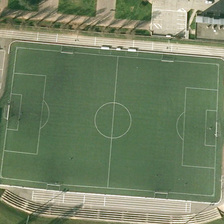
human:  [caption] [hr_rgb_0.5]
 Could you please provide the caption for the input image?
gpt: a football field is near several meadows and a basketball field .

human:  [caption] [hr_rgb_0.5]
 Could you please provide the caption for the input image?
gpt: a football field is near several meadows and a basketball field .

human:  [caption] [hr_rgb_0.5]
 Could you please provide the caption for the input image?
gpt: a football field is near several meadows and a basketball field .

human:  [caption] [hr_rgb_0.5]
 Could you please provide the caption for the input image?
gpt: a football field is near several meadows and a basketball field .

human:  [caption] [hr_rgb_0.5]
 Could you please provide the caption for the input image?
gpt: a football field is near several meadows and a basketball field .